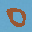
Label: 0